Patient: sex M, age 57
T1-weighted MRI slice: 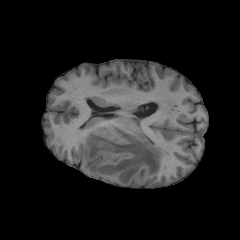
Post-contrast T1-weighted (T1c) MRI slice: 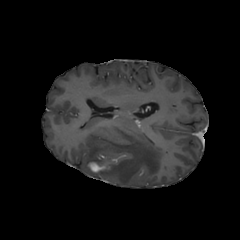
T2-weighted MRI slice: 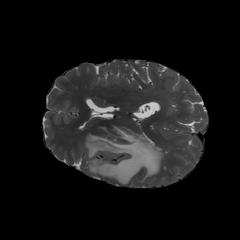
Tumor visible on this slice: yes
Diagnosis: Glioblastoma, IDH-wildtype
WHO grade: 4